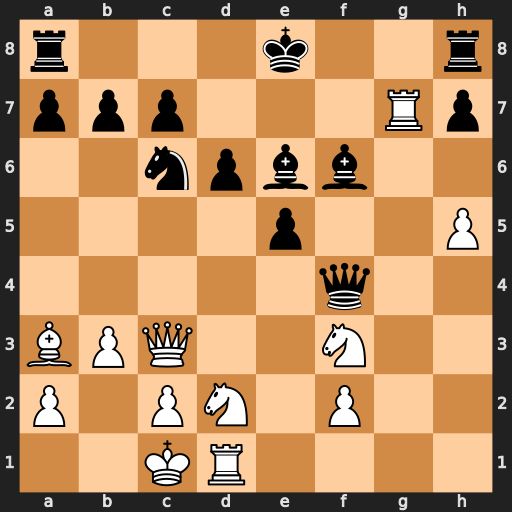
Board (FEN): r3k2r/ppp3Rp/2npbb2/4p2P/5q2/BPQ2N2/P1PN1P2/2KR4
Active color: w
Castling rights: kq
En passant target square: -
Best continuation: Rxc7 e4 Bxd6 Bxc3 Bxf4